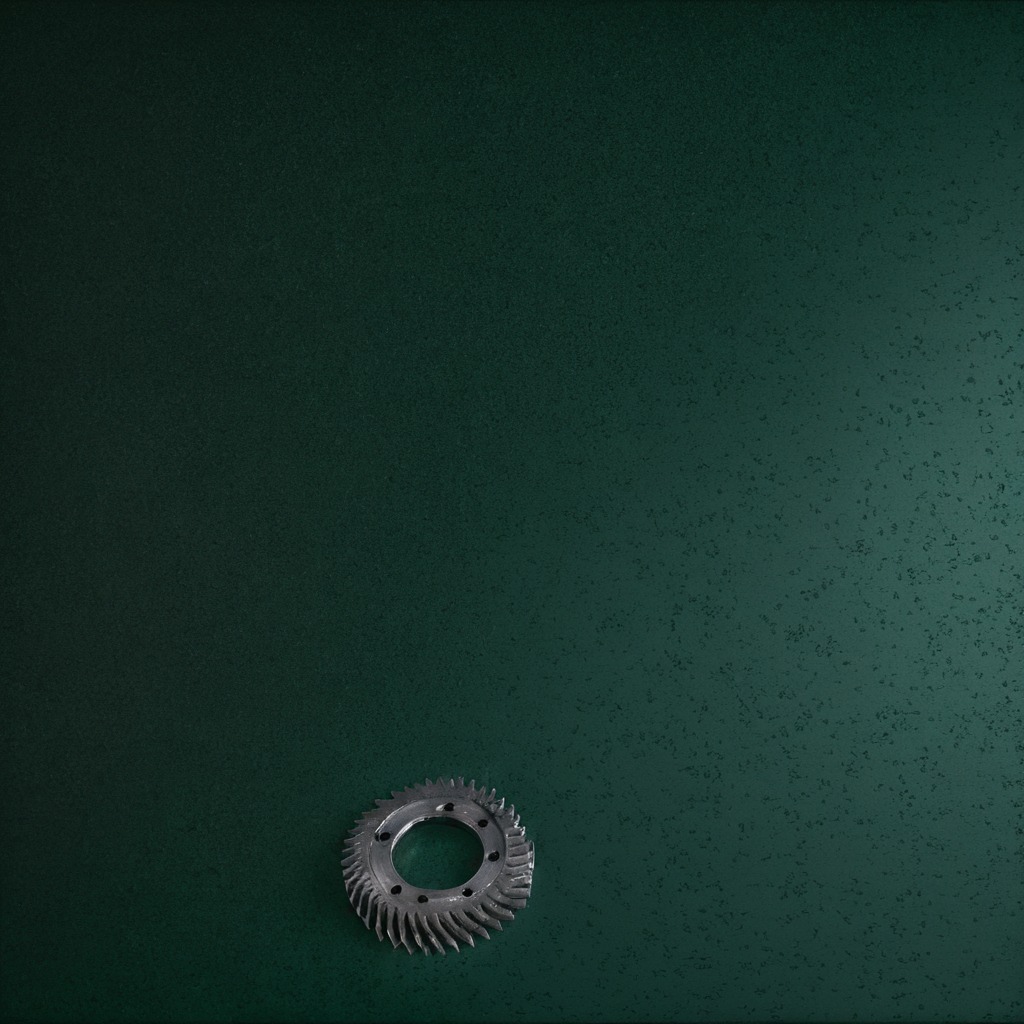
A steel gear with teeth is lying on the clean granite tabletop covered with a green rubber mat inside a workshop at night dim ambient light soft shadows worn but beneath the mat.